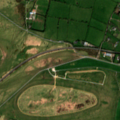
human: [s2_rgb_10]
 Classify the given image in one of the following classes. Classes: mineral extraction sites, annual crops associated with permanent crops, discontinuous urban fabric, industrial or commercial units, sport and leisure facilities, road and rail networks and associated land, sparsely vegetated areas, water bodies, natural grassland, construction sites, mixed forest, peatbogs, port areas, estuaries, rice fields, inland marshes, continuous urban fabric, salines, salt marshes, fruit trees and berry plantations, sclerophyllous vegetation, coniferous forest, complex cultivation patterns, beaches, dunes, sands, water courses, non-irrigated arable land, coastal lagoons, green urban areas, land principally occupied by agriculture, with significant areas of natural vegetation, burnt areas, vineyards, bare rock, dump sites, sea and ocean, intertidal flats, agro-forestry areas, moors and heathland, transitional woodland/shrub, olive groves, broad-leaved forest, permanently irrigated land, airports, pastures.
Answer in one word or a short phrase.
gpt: sport and leisure facilities, pastures, natural grassland